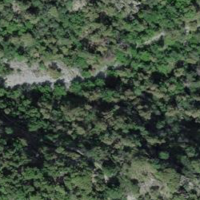
EUNIS habitat code: 44
Species observed at this site:
Saxifraga paniculata
Geranium sanguineum